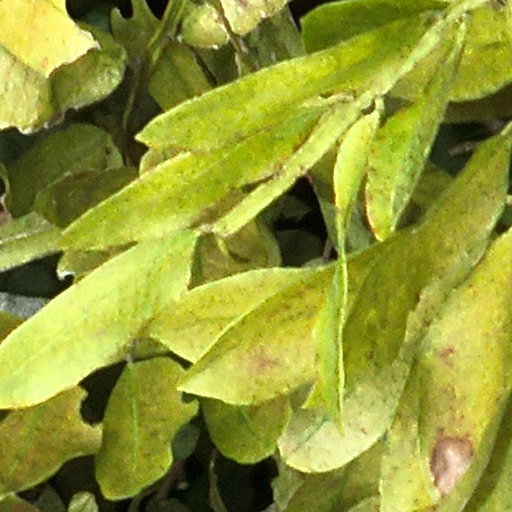
Species: Dipteryx oleifera
GBIF accepted scientific name: Dipteryx oleifera
Crown area (m\u00b2): 200.181